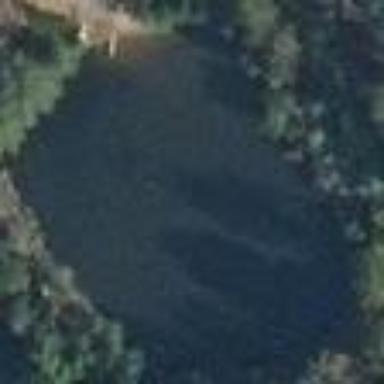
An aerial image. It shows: Pond surrounded by natural water.